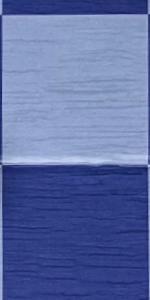
Label: Empty